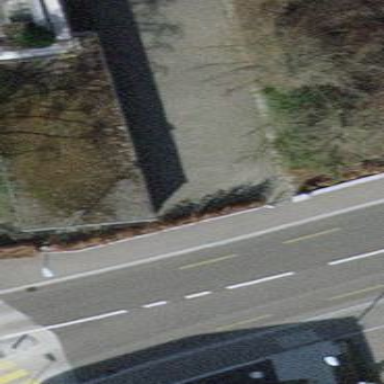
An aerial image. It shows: Garages with flat roofs.